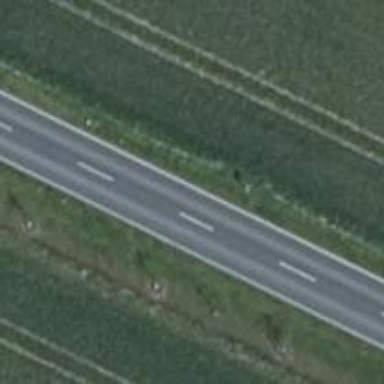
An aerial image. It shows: Primary road with asphalt surface.